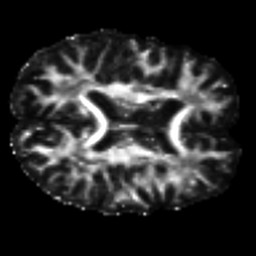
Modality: FA
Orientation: axial
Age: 25
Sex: male
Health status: healthy
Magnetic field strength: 3 T
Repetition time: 8.4 s
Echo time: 0.0926 s